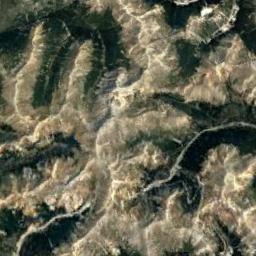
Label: mountain